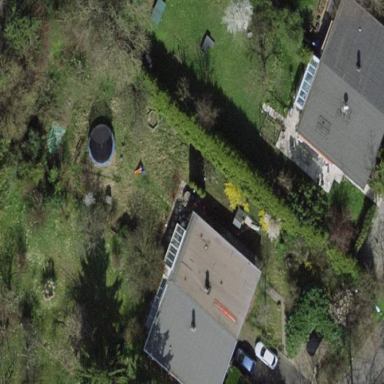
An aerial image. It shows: Garden surrounded by fence.